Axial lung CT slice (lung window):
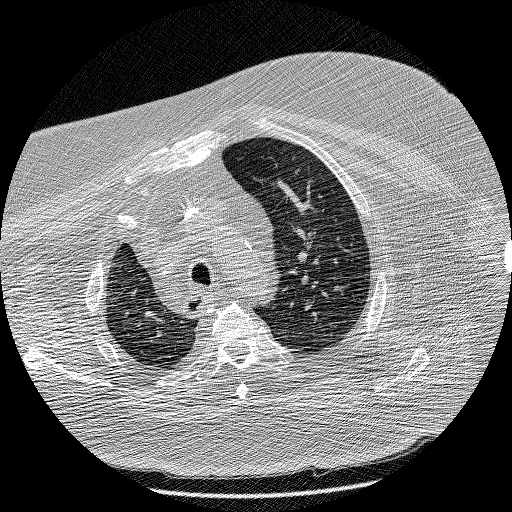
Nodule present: no